Field crop: tomato
Growth stage: 2
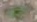
Species: solanum